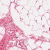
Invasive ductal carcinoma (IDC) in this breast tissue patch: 0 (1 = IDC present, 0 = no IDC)